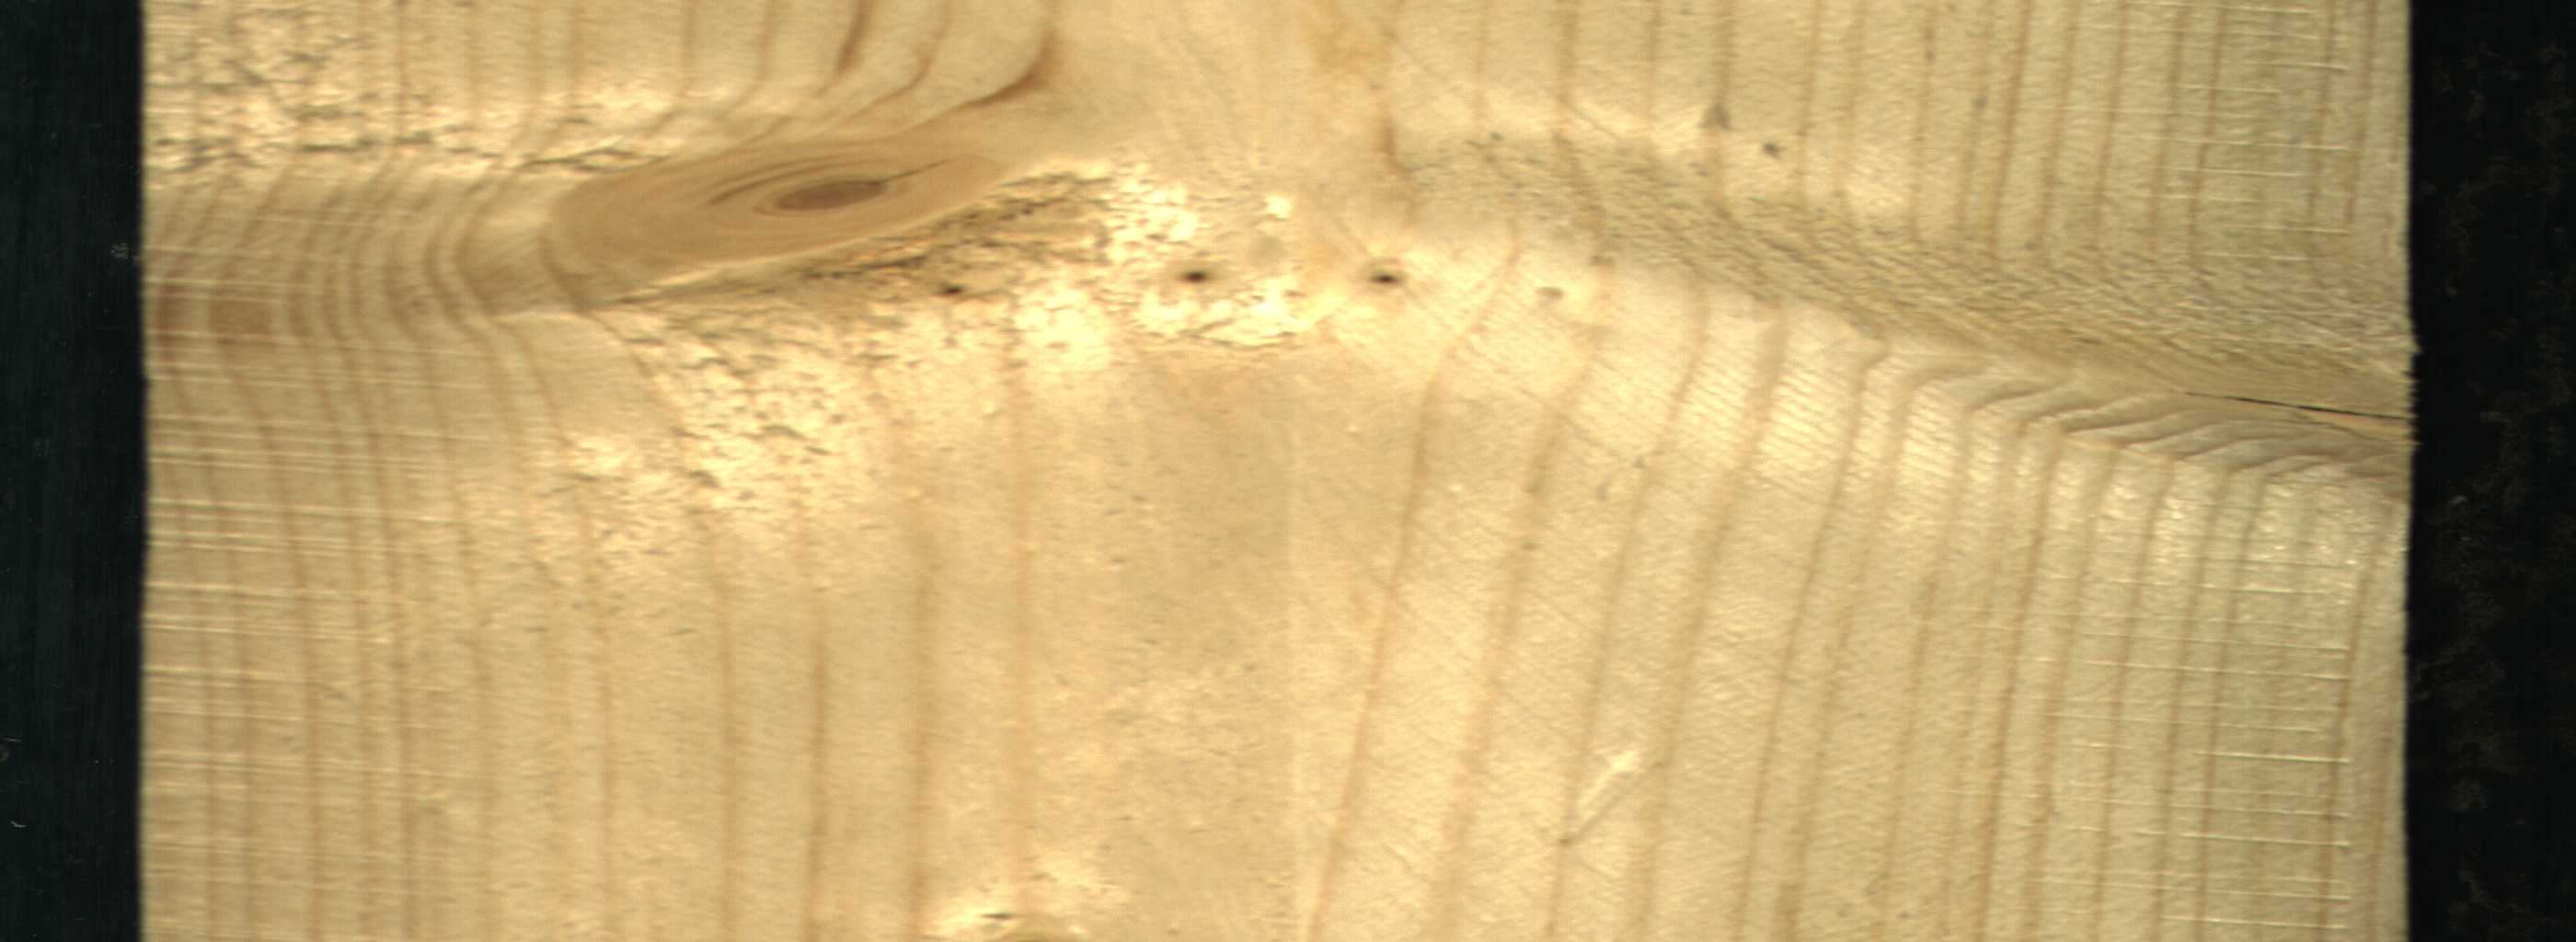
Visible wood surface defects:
Crack
Live_Knot
Live_Knot
Live_Knot
Live_Knot